Question: My program should export certain Excel files from a folder as an image (in SVG format) into another folder. This can be done by the Methods CopyAndSaveTo and ExportRangeAsImage and they do their job.
On the MainWindow I have a button that performs these two functions when it is clicked. I want the User who clicks on this button be informed (Progressbar) how far is this process (Copy + export).
I have tried to realise it using a BackgroundWorker and it works only if I comment the following code (in the Method ExportRangeAsImage):
'''
Bitmap image = new Bitmap(System.Windows.Forms.Clipboard.GetImage());
image.Save(ImagePath + Path.GetFileNameWithoutExtension(file) + ".svg");
'''
Otherwise I get the following error message (
translated from German):
Here is the whole code:
'''
private void UpdateDataOfLine1(object sender, ExecutedRoutedEventArgs e)
{
string[] files = Directory.GetFiles(RootPath);
BackgroundWorker worker = new BackgroundWorker();
worker.WorkerReportsProgress = true;
worker.DoWork += worker_DoWork;
worker.ProgressChanged += worker_ProgressChanged;
worker.RunWorkerAsync();
}
void worker_DoWork(object sender, DoWorkEventArgs e)
{
string[] files = Directory.GetFiles(RootPath);
for (int i = 0; i < files.Length; i++)
{
if (files[i].Contains("$") || files[i].Contains("~") || files[i].Contains("Thumb"))
{
continue;
}
File.Copy(files[i], DestPath + Path.GetFileName(files[i]), true);
string newFile = DestPath + Path.GetFileName(files[i]);
ExPortRangeAsImage(newFile);
(sender as BackgroundWorker).ReportProgress(i);
Thread.Sleep(100);
}
}
void worker_ProgressChanged(object sender, ProgressChangedEventArgs e)
{
Status.Value = e.ProgressPercentage;
}
public void ExPortRangeAsImage(string file)
{
var ExcelApp = new Microsoft.Office.Interop.Excel.Application();
try
{
if (file.Contains("BeispielDatei"))
{
Workbook wb = ExcelApp.Workbooks.Open(file);
Worksheet ws = (Worksheet)wb.Sheets[1];
Range range = ws.Range["A1:U35"];
range.CopyPicture(XlPictureAppearance.xlScreen, XlCopyPictureFormat.xlBitmap);
wb.Close(SaveChanges: false);
Marshal.ReleaseComObject(wb);
}
else
{
Workbook wb = ExcelApp.Workbooks.Open(file);
Worksheet ws = (Worksheet)wb.Sheets[1];
Range range = ws.Range["A1:U35"];
range.CopyPicture(XlPictureAppearance.xlScreen, XlCopyPictureFormat.xlBitmap);
wb.Close(SaveChanges: false);
Marshal.ReleaseComObject(wb);
}
}
finally
{
Bitmap image = new Bitmap(System.Windows.Forms.Clipboard.GetImage());
image.Save(ImagePath + Path.GetFileNameWithoutExtension(file) + ".svg");
Marshal.ReleaseComObject(ExcelApp);
}
}
'''
Can you show me what I'm doing wrong or how I can realize it?
Are there other ways than BackgroundWorker?
Thank you in advance for your help!
Here is a screenshot of the Error

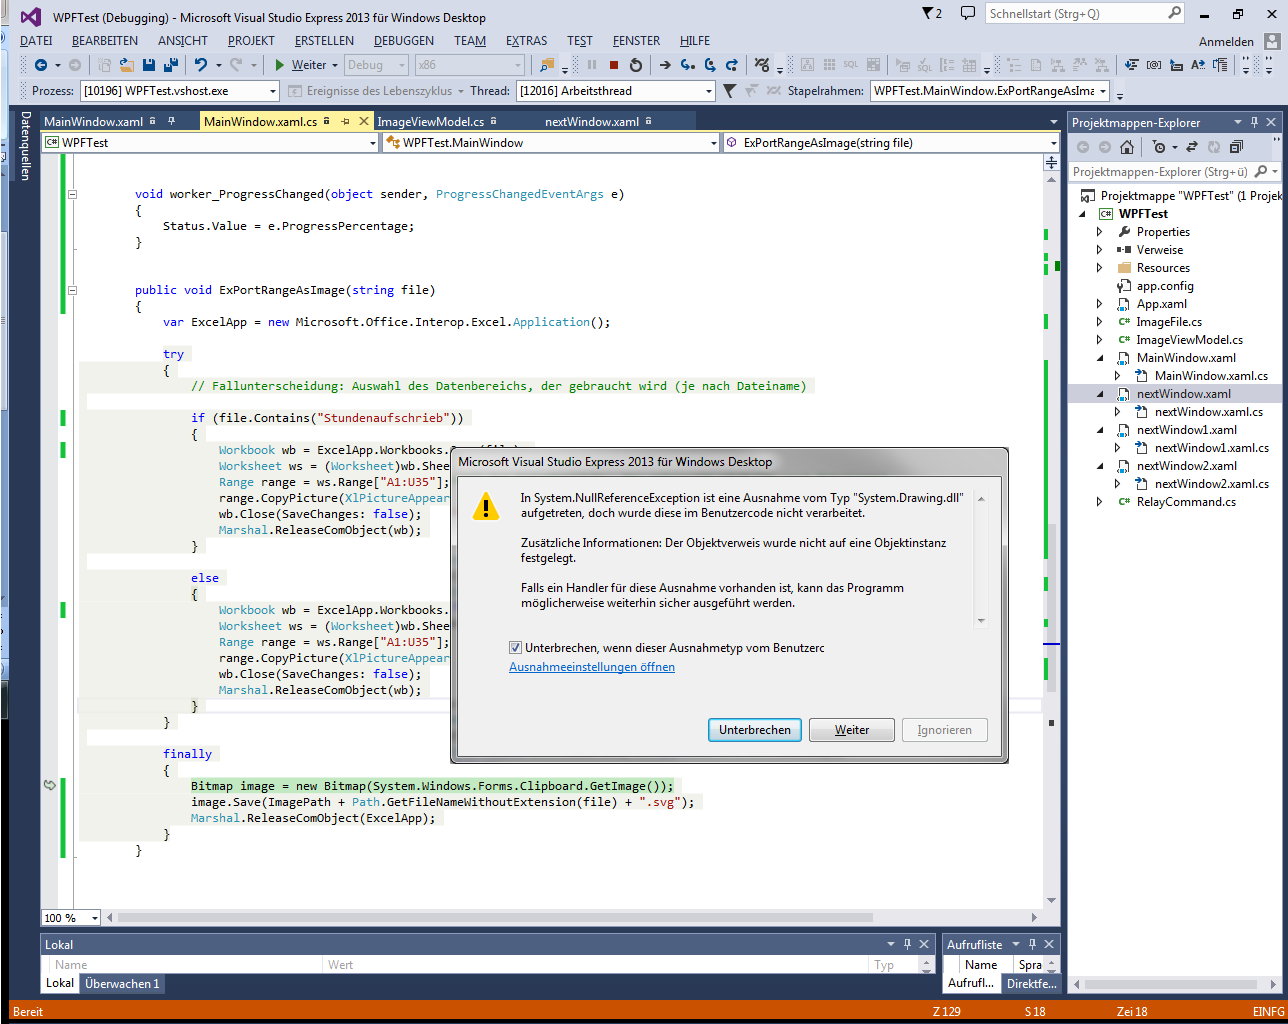
Answer: You should review the stacktrace, I think your inner exception is most likely due to cross thread access violation.
Null reference is probably getting triggered due to: 'System.Windows.Forms.Clipboard.GetImage()' which likely is returning null.
You can try running this portion in UI dispatcher thread:
'''
Application.Current.Dispatcher.BeginInvoke(DispatcherPriority.Normal, new Action(()=>
{
Bitmap image = new Bitmap(System.Windows.Forms.Clipboard.GetImage());
image.Save(ImagePath + Path.GetFileNameWithoutExtension(file) + ".svg");
}
'''
This will also most likely introduce synchronization issues (race between copy and paste). You may have to restructure your code to ensure image writing is complete before copying another image into clipboard.